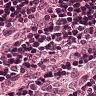
Metastatic tissue present: no